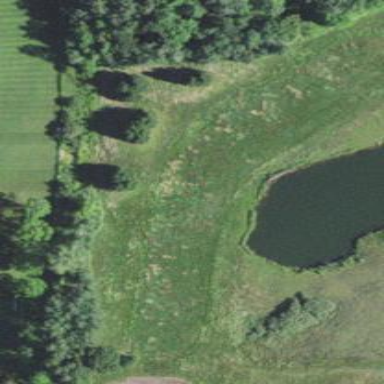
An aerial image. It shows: Golf fairway surrounded by grass.